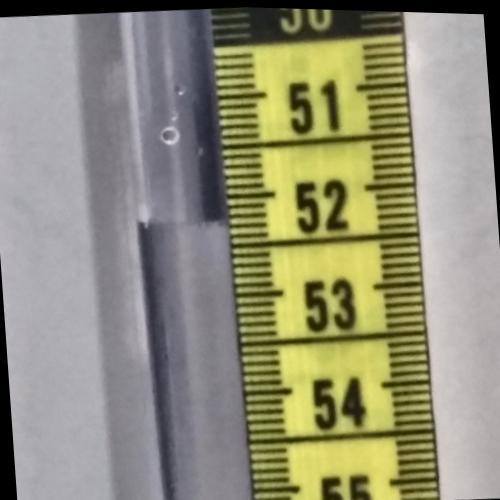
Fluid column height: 52.2 cm